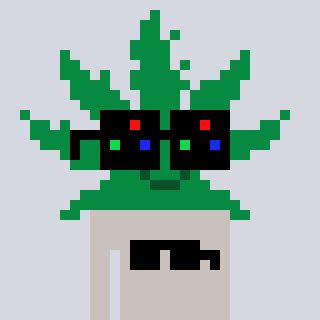
a pixel art character with square black sunglasses, a weed-shaped head and a foggrey-colored body on a cool background